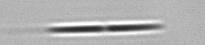
Label: pennate_Pseudo-nitzschia